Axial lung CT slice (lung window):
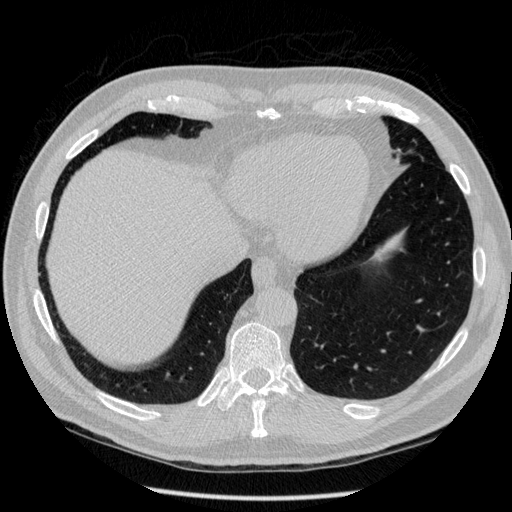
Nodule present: no